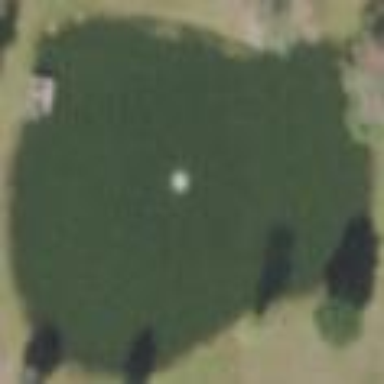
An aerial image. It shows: Pond with natural water.